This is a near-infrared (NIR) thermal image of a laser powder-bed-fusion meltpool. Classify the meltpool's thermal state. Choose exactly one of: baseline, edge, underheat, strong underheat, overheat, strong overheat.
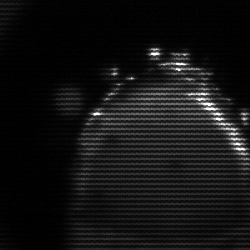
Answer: edge